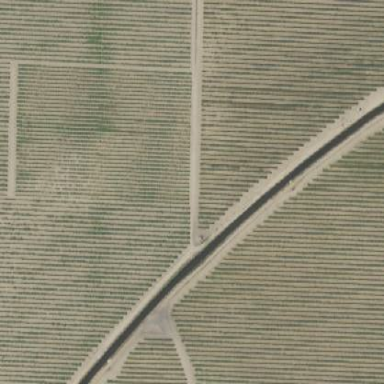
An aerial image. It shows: Beautiful vineyard in the countryside.